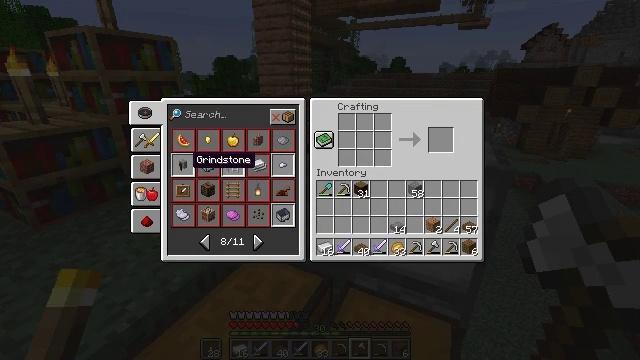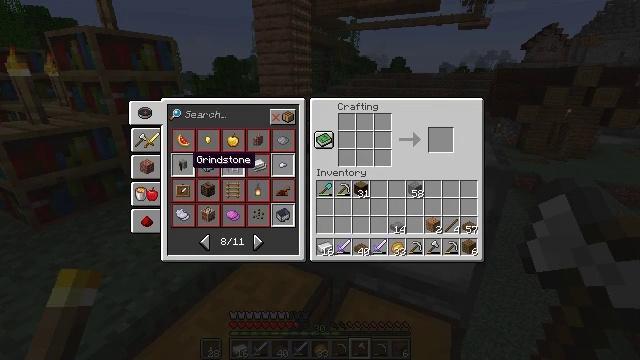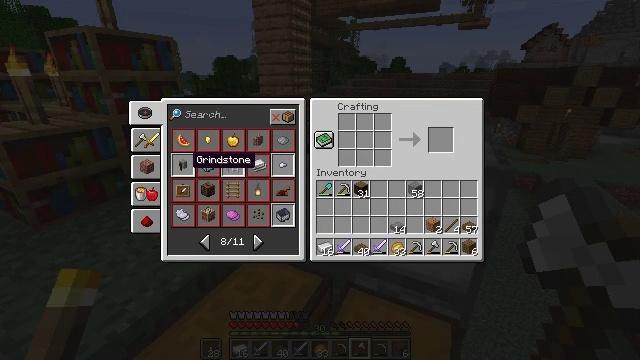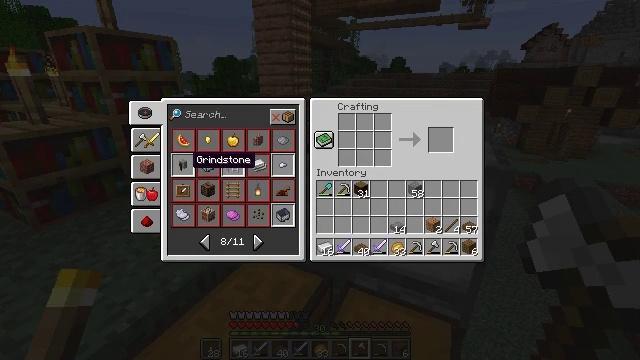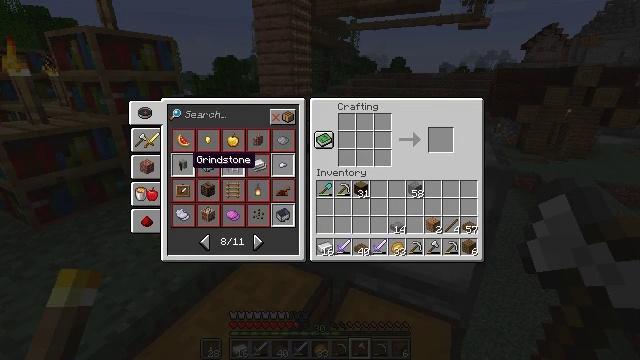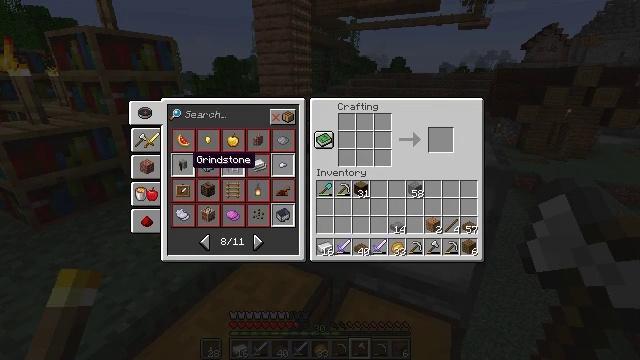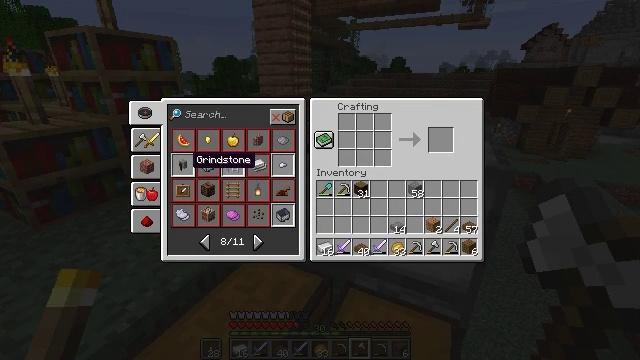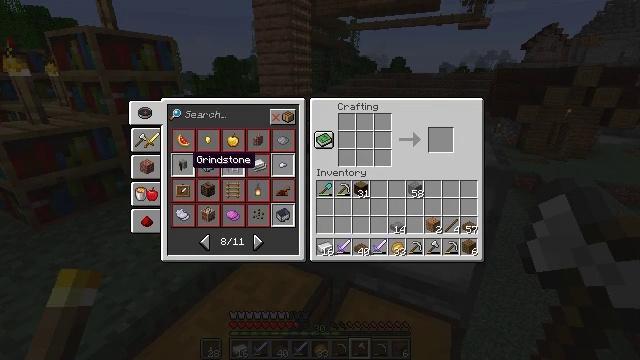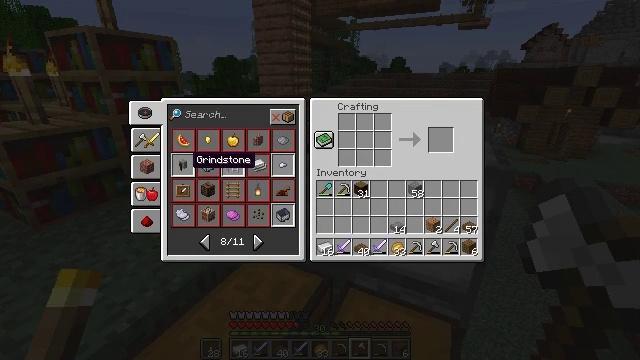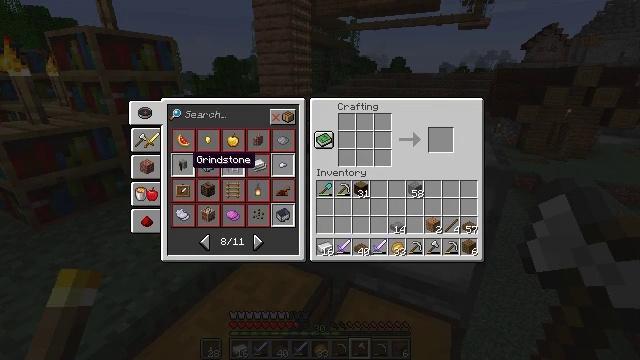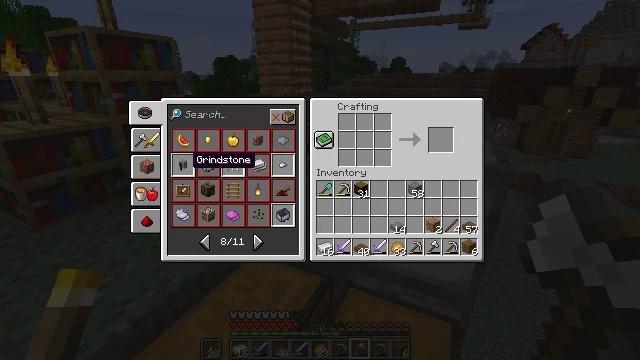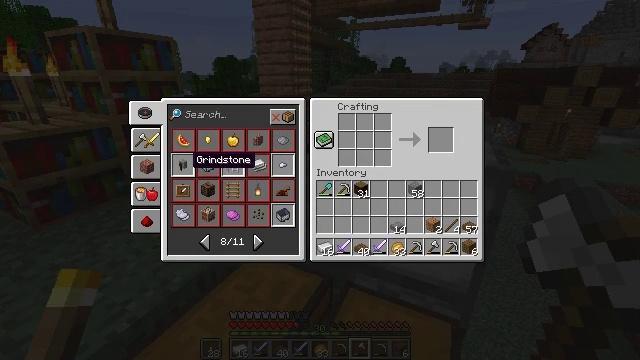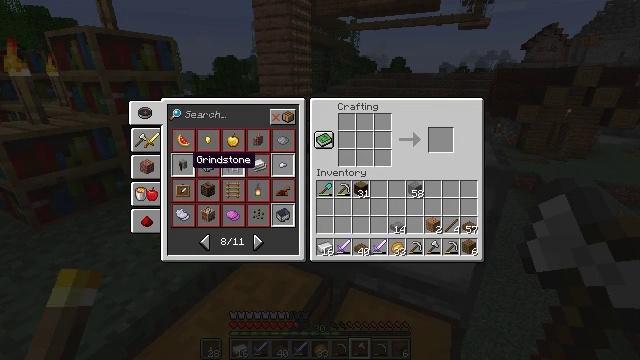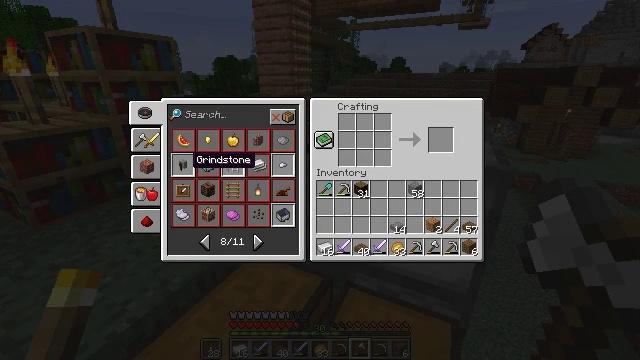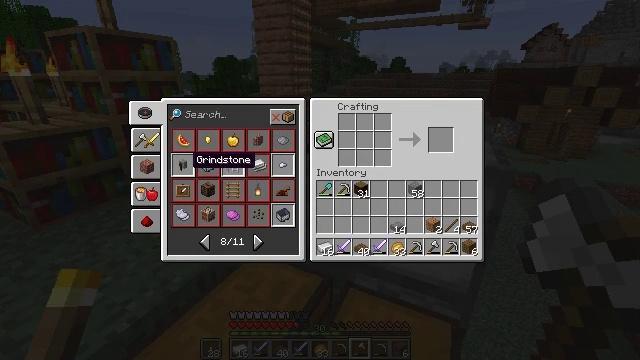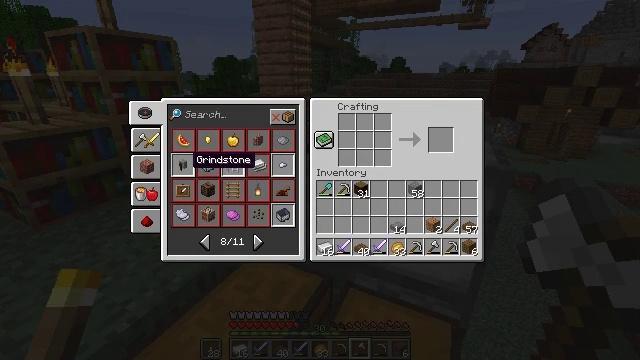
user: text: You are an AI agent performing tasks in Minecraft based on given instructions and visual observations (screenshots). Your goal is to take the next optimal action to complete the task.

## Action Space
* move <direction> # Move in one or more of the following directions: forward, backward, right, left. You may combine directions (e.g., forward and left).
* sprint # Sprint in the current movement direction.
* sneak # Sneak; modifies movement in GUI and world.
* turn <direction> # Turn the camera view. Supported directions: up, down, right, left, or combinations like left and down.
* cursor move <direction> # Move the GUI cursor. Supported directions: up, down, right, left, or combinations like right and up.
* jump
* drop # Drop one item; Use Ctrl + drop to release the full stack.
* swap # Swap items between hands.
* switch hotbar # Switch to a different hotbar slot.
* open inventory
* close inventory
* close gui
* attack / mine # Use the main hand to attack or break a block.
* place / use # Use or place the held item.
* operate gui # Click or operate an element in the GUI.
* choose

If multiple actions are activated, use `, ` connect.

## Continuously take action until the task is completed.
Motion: motion action
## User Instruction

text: Craft a grindstone in the crafting grid.
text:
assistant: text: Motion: no_op
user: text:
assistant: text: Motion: no_op
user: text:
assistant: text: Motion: no_op
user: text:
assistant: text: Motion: no_op
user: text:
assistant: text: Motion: no_op
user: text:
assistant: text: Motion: no_op
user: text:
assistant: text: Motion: no_op
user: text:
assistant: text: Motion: no_op
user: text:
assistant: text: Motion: no_op
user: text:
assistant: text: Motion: sneak
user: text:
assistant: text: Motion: sneak
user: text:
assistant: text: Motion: sneak
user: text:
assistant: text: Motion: sneak
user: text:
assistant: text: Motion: sneak
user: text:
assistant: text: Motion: sneak
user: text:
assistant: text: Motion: sneak
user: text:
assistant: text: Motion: sneak
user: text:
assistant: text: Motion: sneak
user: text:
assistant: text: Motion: sneak, operate gui
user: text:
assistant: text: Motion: sneak, operate gui
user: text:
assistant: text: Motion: sneak, operate gui
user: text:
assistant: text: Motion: sneak
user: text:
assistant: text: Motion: sneak
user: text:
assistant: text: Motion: sneak
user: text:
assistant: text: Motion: sneak
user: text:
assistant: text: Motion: sneak
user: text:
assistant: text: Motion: sneak
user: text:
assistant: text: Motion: sneak
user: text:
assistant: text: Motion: sneak
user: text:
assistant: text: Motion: sneak